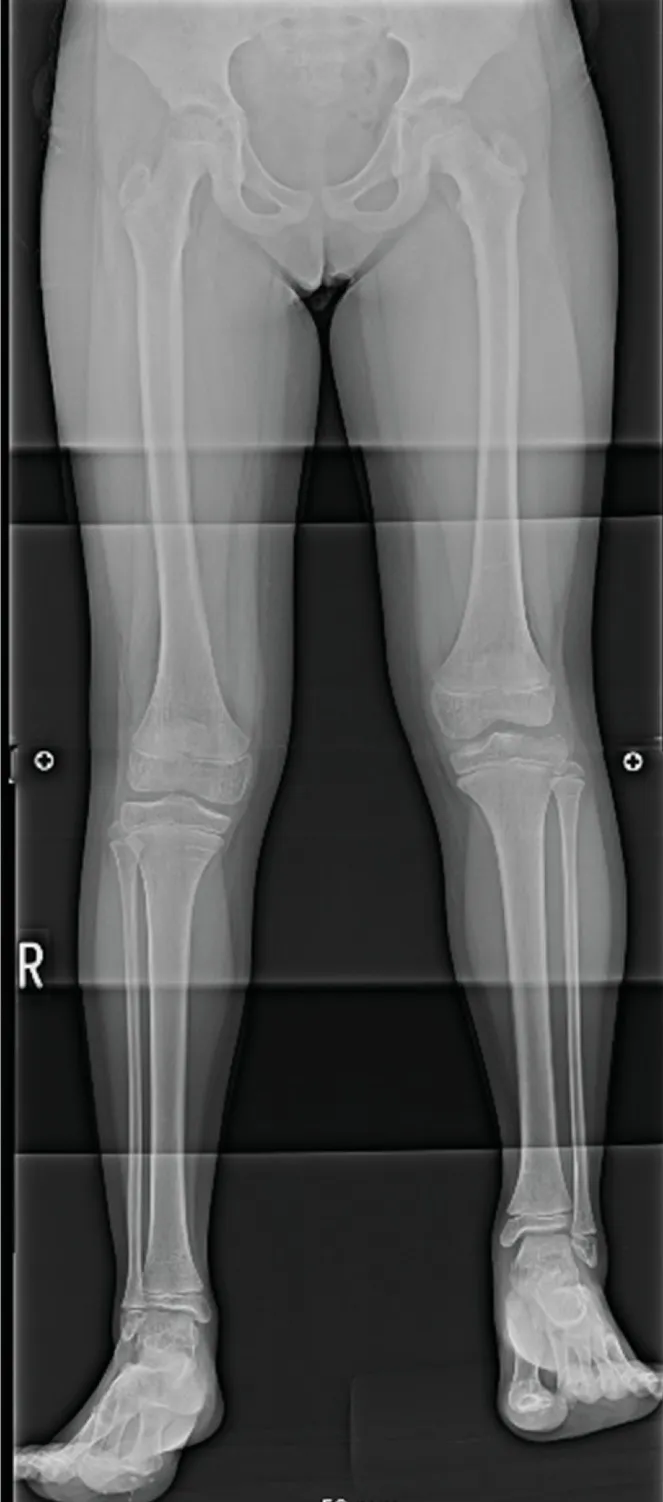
Plain radiographs of both lower extremities. Plain radiography showed that limb inequality remained even 1 year after tumor resection.
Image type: radiology (x_ray)